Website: lowes
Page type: billing-address
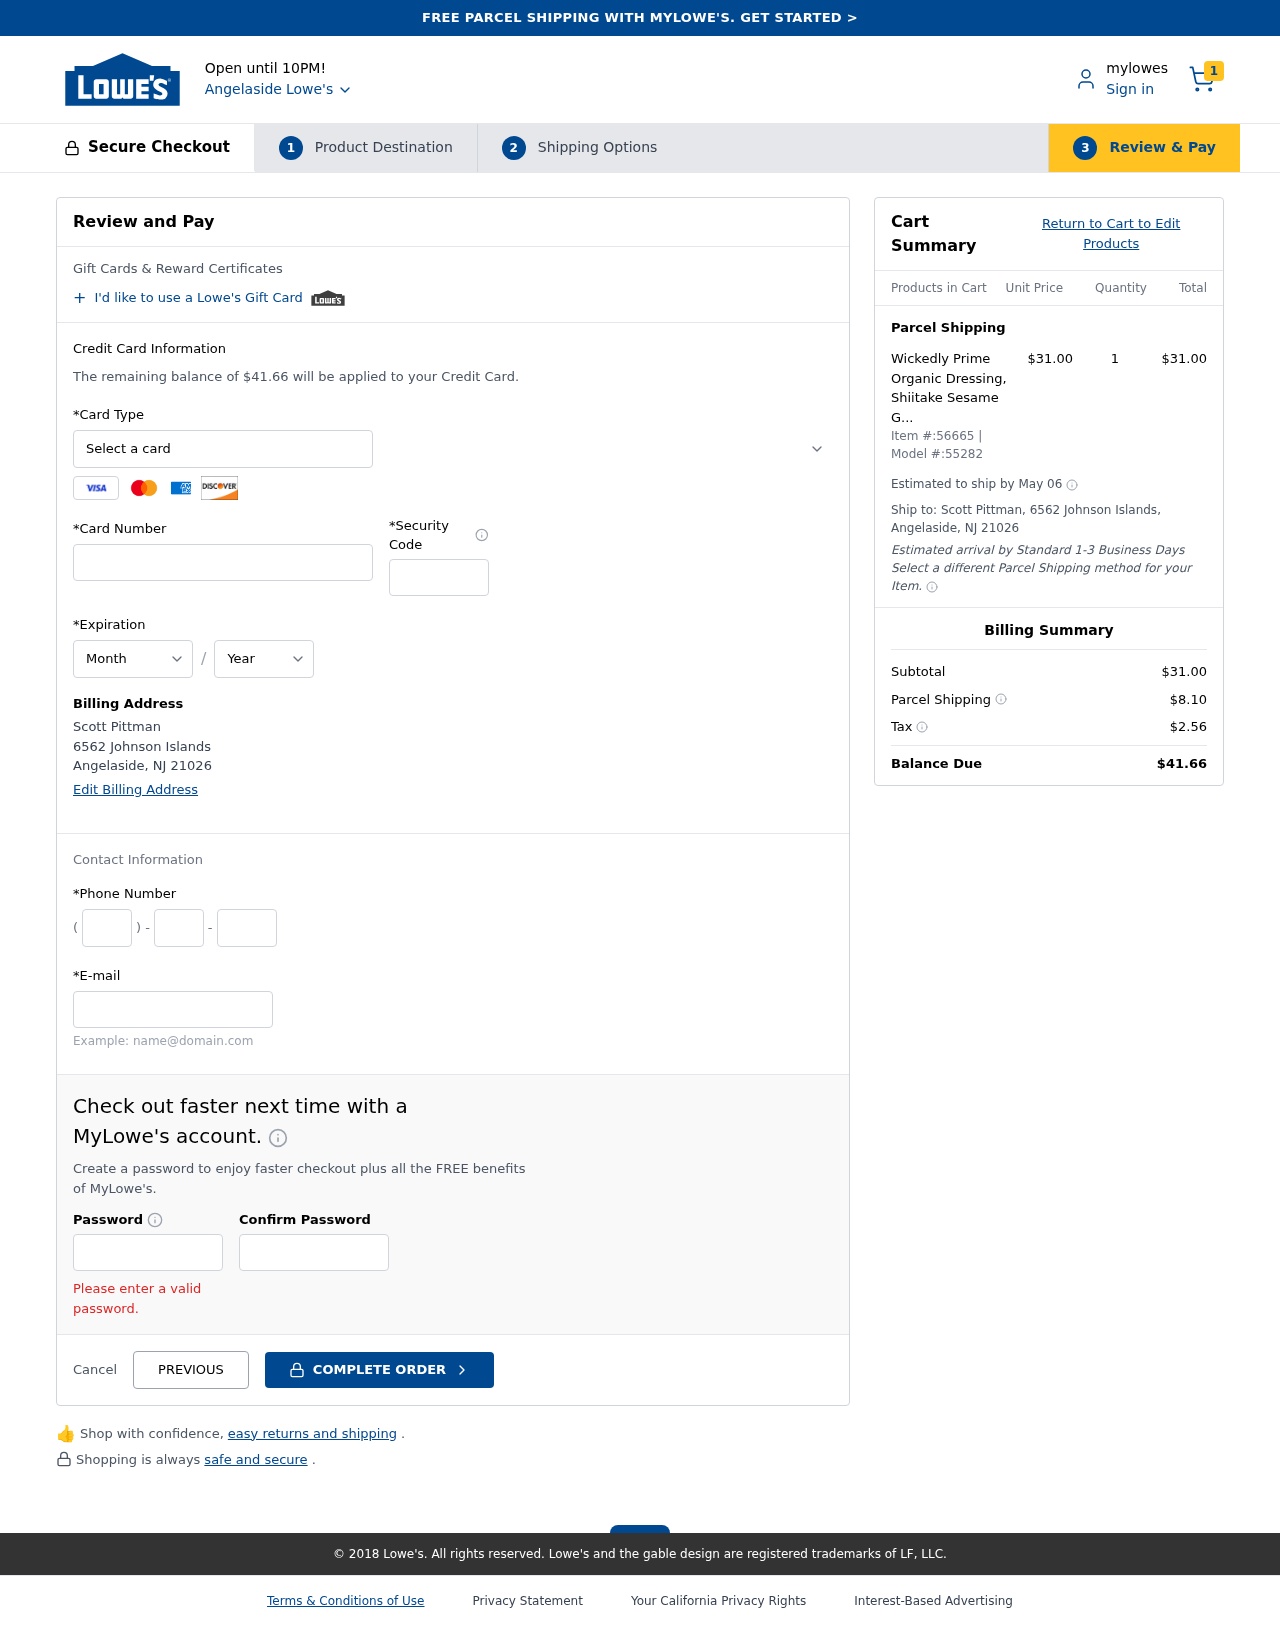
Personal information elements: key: PII_CARD_CVV
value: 438
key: PII_CARD_EXPIRY_MONTH
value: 10
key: PII_CARD_EXPIRY_YEAR
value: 29
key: PII_CARD_NUMBER
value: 4321 5236 1914 4681
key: PII_CARD_TYPE
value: Visa
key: PII_CITY
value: Angelaside
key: PII_CITY_STATE_ZIP
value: Angelaside, NJ 21026
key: PII_EMAIL
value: scottpittman@gmail.com
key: PII_FULLNAME
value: Scott Pittman
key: PII_PHONE_AREA
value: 513
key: PII_PHONE_PREFIX
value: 704
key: PII_PHONE_SUFFIX
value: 5404
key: PII_STREET
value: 6562 Johnson Islands
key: PII_FULLNAME2
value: Scott Pittman
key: PII_STATE_ABBR
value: NJ
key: PII_POSTCODE
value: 21026
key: PII_POSTCODE_FULL
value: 21026
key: PII_CITY_STATE
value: Angelaside, NJ
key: PII_POSTCODE_NUMERIC
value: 21026
Product elements: key: PRODUCT1_NAME
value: Wickedly Prime Organic Dressing, Shiitake Sesame Ginger, 16 Ounce
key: PRODUCT1_PRICE
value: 31
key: PRODUCT1_QUANTITY
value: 1
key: PRODUCT_ITEM_NUMBER
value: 56665
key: PRODUCT_MODEL_NUMBER
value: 55282
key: PRODUCT1_LINE_TOTAL
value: $31.00
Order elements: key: ORDER_NUM_ITEMS
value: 1
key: ORDER_TOTAL
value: $41.66
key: ORDER_SHIPPING_DATE
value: May 06
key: ORDER_SUBTOTAL
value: $31.00
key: ORDER_SHIPPING_COST
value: $8.10
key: ORDER_TAX
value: $2.56